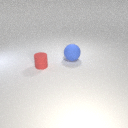
small red rubber cylinder in front of large blue rubber sphere